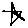
Label: star